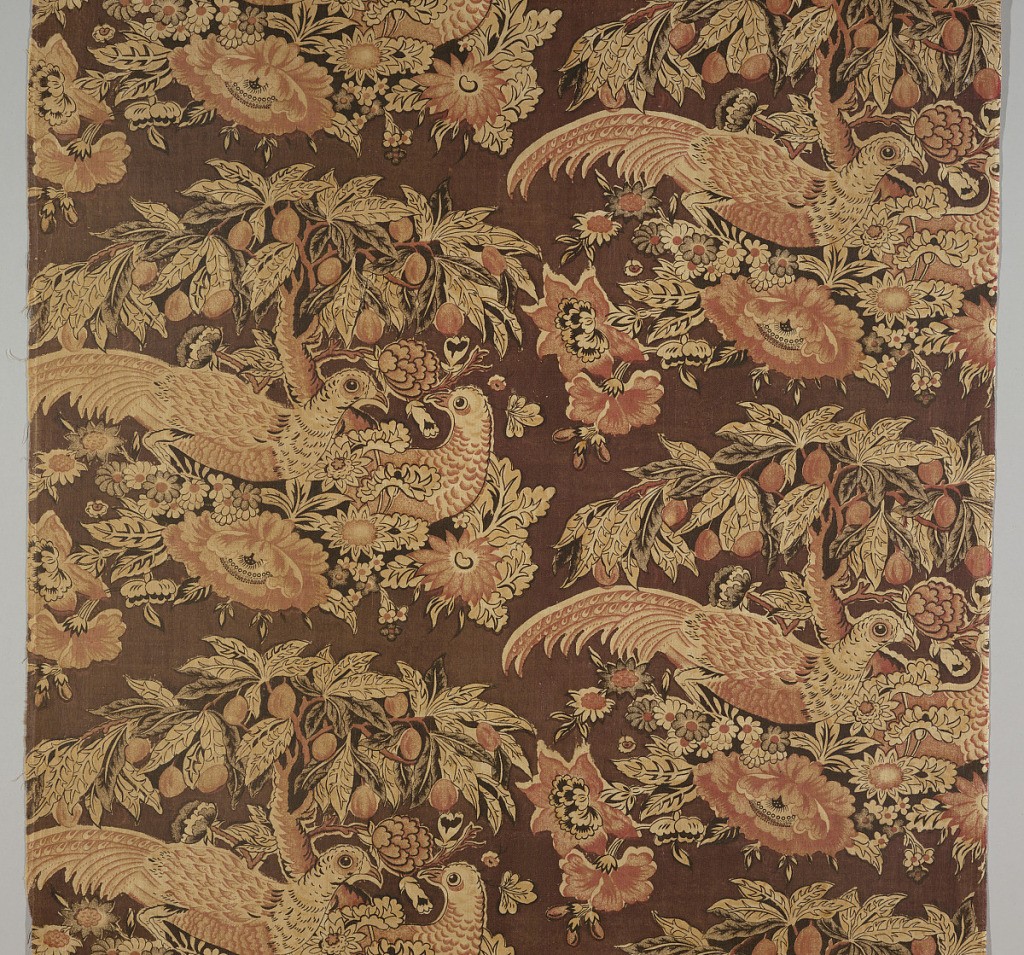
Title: Textile
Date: ca. 1825
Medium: cotton Technique: roller and block printed
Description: Heavy cotton with a design of pheasants under a fruit tree. Ground is a dark brownish-red with foliage, birds and fruit in red and light brown. Details and outlines in black.